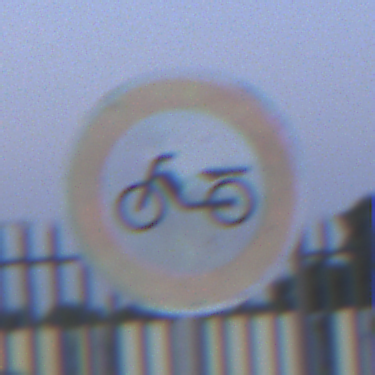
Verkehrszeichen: VerbotMofas
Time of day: SunriseSunset
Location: Outdoor (Suburban)
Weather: PartlyCloudy
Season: NotSpecified
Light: Natural